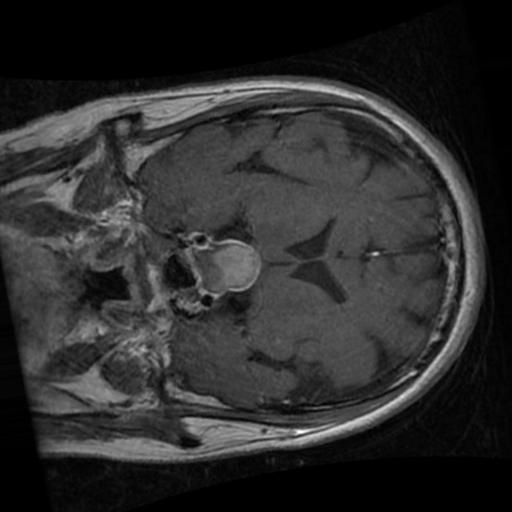
Label: brain_tumor